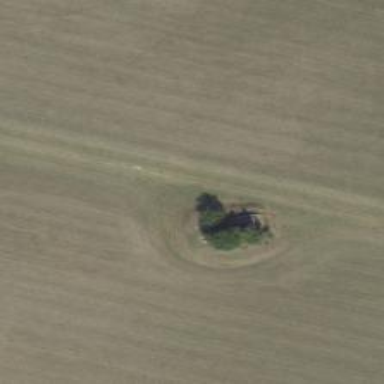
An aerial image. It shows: Military bunker.